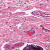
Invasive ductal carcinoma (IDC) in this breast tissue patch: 0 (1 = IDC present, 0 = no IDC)